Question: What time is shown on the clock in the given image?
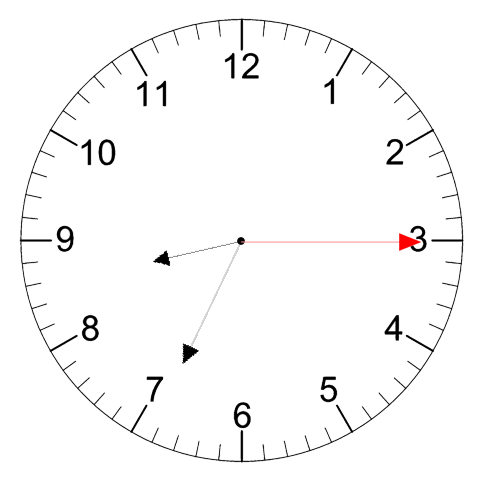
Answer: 08:34:15